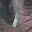
Label: 1